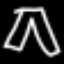
Label: pants